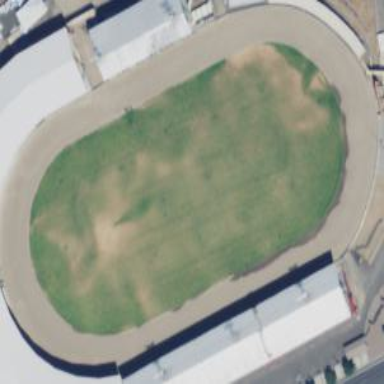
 perfect for horse riding and other equestrian activities."